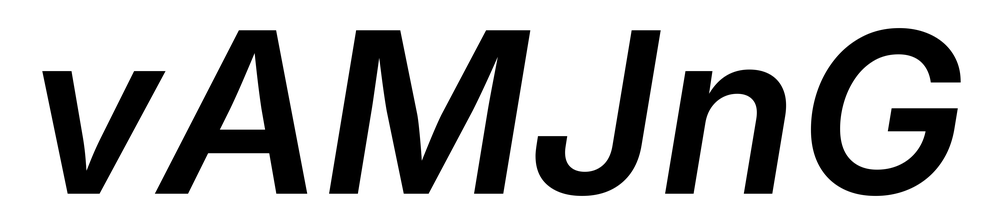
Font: Inter-Italic_SemiBold_Italic